Interaction volume radius: 10 \u00c5
Interaction volume height: 20 \u00c5
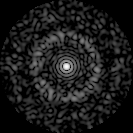
Disorder parameter: 0.808